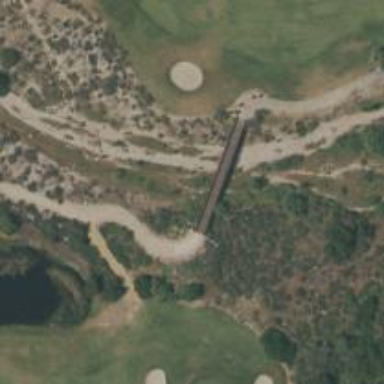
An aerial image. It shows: Service road that includes bridge over golf cart path.